Question: I need to create a background for an element that looks like the following

Is it possible to implement this with gradients or some other technique or will I have to use an image file?
It is only the background that I am having trouble with, not the drop shadow effect.
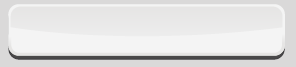
Answer: If you want to do it with just one Element, then something like;
'''
<Border Width="300" Height="75"
BorderThickness="3"
CornerRadius="5">
<Border.Background>
<LinearGradientBrush EndPoint="0.5,1" MappingMode="RelativeToBoundingBox" StartPoint="0.5,0">
<GradientStop Color="#FFC4C3C3" Offset="0.429"/>
<GradientStop Color="#FFE9E9E9" Offset="0.652"/>
</LinearGradientBrush>
</Border.Background>
<Border.BorderBrush>
<LinearGradientBrush EndPoint="0.5,1" StartPoint="0.5,0">
<GradientStop Color="#FFE9E9E9" Offset="0"/>
<GradientStop Color="#FFB9B6B6" Offset="1"/>
</LinearGradientBrush>
</Border.BorderBrush>
<Border.Effect>
<DropShadowEffect Direction="280" Color="#FF515050" BlurRadius="2"/>
</Border.Effect>
</Border>
'''
If you want your curve in the gradient, then something like;
'''
<Grid Width="300" Height="75">
<Border
BorderThickness="3"
CornerRadius="5">
<Border.Background>
<LinearGradientBrush EndPoint="0.5,1" MappingMode="RelativeToBoundingBox" StartPoint="0.5,0">
<GradientStop Color="#FFC4C3C3" Offset="0.429"/>
<GradientStop Color="#FFE9E9E9" Offset="0.652"/>
</LinearGradientBrush>
</Border.Background>
<Border.BorderBrush>
<LinearGradientBrush EndPoint="0.5,1" StartPoint="0.5,0">
<GradientStop Color="#FFE9E9E9" Offset="0"/>
<GradientStop Color="#FFB9B6B6" Offset="1"/>
</LinearGradientBrush>
</Border.BorderBrush>
<Border.Effect>
<DropShadowEffect Direction="280" Color="#FF515050" BlurRadius="2"/>
</Border.Effect>
</Border>
<Path Data="M0,0 L300,0 L300,40.768158 L296.83832,41.189522 C253.5976,46.794456 203.45944,50.000004 150,50.000004 C96.540565,50.000004 46.402409,46.794456 3.<PHONE>,41.189522 L0,40.768158 z" Fill="#FFDADADA" Margin="3" Height="50" VerticalAlignment="Top" Stretch="Fill" UseLayoutRounding="False"/>
</Grid>
'''
You'll of course need to play with your colors and sizes to get exactly what you want but this should hopefully be a good place to start for you. Cheers